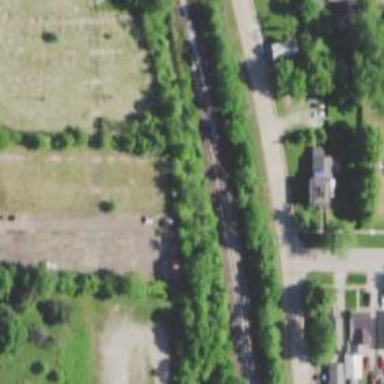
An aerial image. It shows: Abandoned railway.